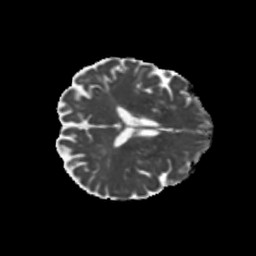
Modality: MD
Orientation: axial
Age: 78
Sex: female
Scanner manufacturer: siemens
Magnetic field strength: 3 T
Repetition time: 5.25 s
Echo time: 0.08 s